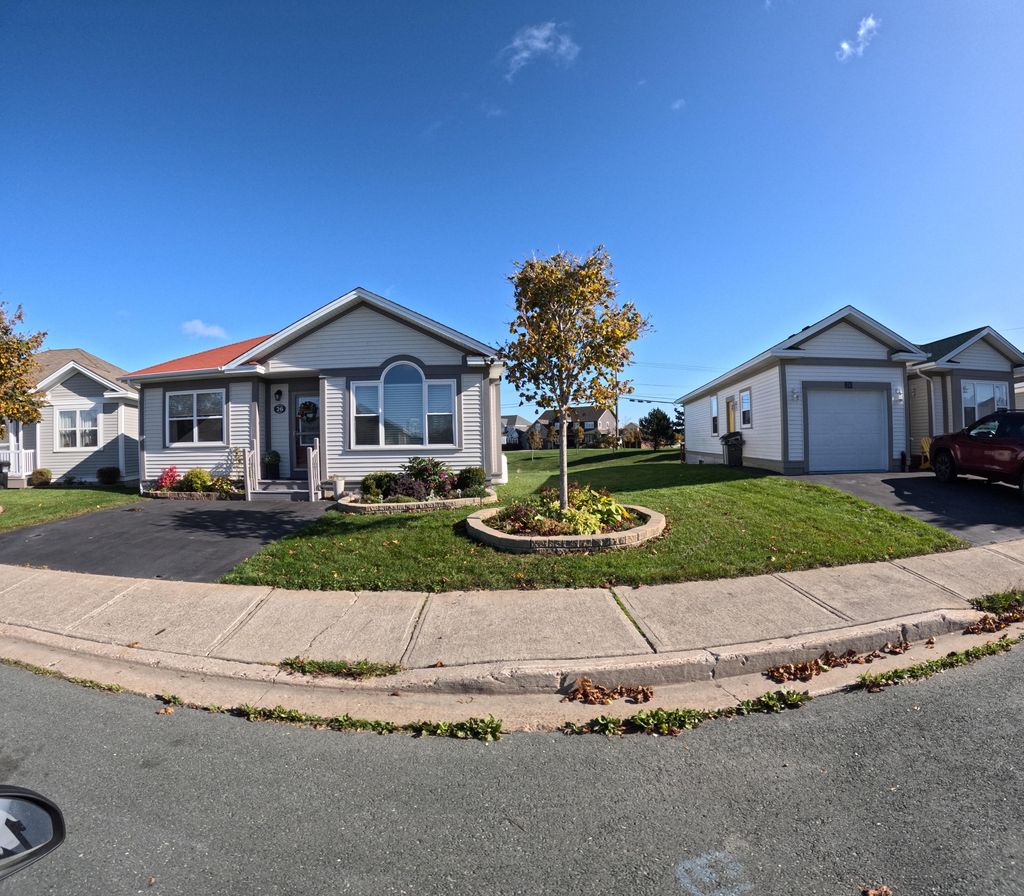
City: st_johns